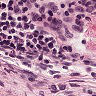
Metastatic tissue present: no